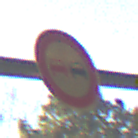
Verkehrszeichen: Ueberholverbot
Umgebung: Outdoor, Nature
Tageszeit: SunriseSunset
Wetter: PartlyCloudy
Licht: Natural
Jahreszeit: NotSpecified
Kontrast: HighContrast